Question: <URL>
I want to sort list similar natural number but 'Collection.sort()' sorting 1,10,11,12,...,2,20,21,22,..
How to sort similar natural number?

This is my code for sorting
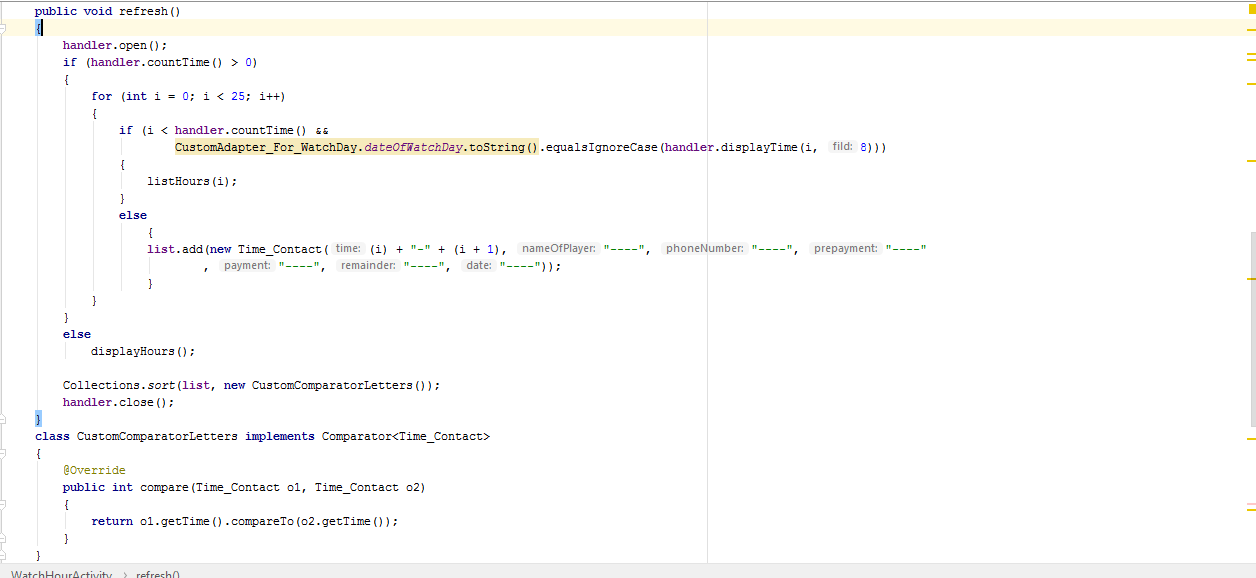
Answer: As per I understand the issue. You need filters and not sorting to achieve this.
If you are using a RecyclerView you can achieve this as follows
You must have an integer stored in your model file which might look like this.
Model.java
'''
public class model {
private String name;
private int no;
public model(String name, int no) {
this.name = name;
this.no = no;
}
public String getName() {
return name;
}
public int getNo() {
return no;
}
}
'''
So that you can check if the no is between the span you want it to be. Like this
'''
private void filterNaturalNo (ArrayList<model> models){
ArrayList<model> filteredList = new ArrayList<>();
for (model model: models){
if (model.getNo() < 5 && model.getNo() > 1){
filteredList.add(model);
}
}
adapter.refreshAdapter(filteredList);
}
'''
This will give you an arrayList with filtered members as you want. Place them in your activity as your requirement. Also if you are using recyclerView this is the 'adapter.refreshAdapter(filteredList);' looks like.
'''
public void refreshAdapter (ArrayList<model> models){
modelArrayList = models;
notifyDataSetChanged();
}
'''
This must work for sure with minor changes. Good luck